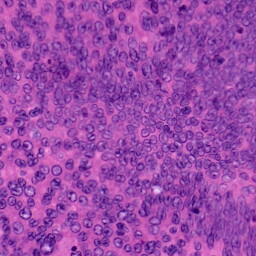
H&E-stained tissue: Colon